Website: macys
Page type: account-selection
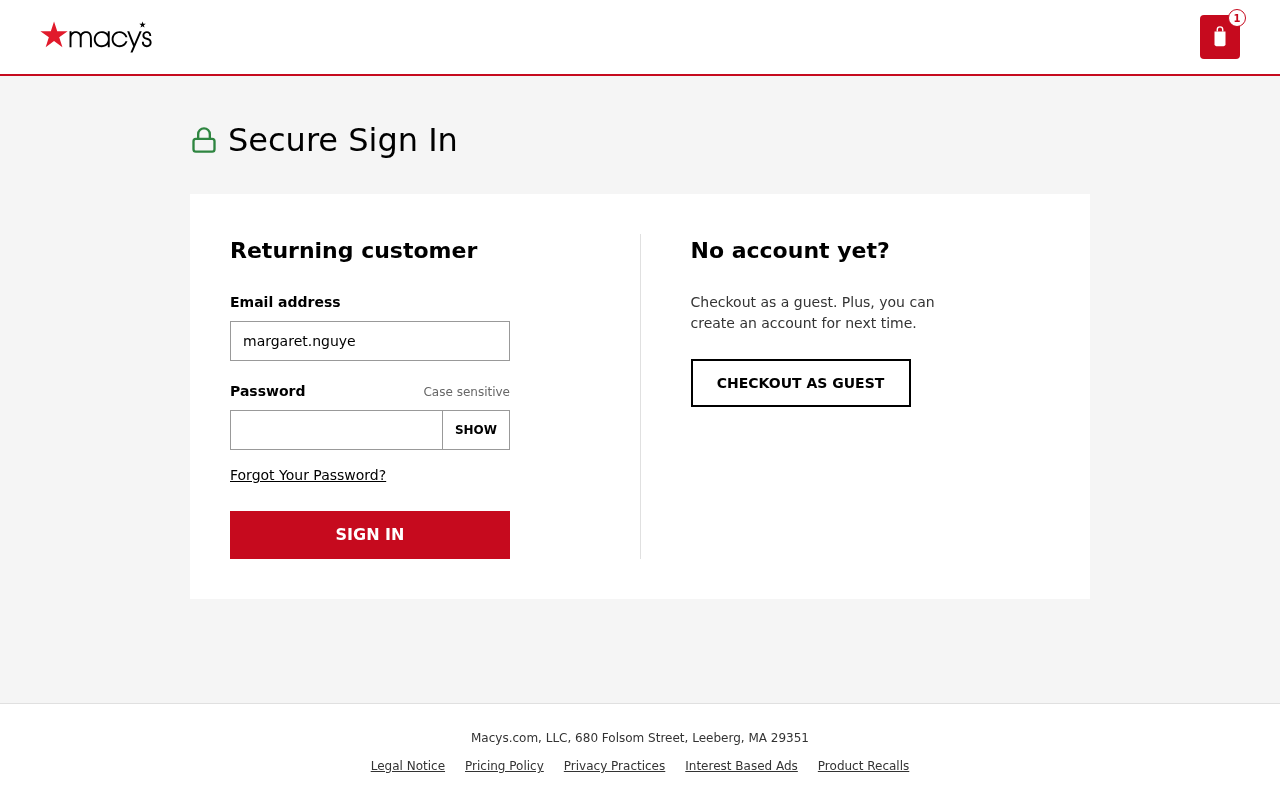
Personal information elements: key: PII_EMAIL
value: margaret.nguyen@yahoo.com
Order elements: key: ORDER_NUM_ITEMS
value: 1